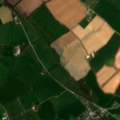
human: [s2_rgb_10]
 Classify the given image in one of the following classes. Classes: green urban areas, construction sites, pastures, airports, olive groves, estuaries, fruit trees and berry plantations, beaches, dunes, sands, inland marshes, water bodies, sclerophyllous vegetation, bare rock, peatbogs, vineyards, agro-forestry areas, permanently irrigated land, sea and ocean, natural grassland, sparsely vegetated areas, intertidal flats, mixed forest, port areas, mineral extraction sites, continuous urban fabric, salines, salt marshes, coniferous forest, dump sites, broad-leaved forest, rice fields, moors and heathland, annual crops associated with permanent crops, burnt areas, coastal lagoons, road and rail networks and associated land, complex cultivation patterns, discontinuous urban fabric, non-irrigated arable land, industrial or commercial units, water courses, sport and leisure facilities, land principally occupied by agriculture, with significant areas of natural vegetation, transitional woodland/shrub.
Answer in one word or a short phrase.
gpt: non-irrigated arable land, pastures